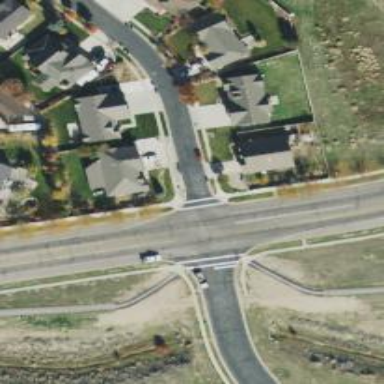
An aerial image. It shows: Unmarked crossing on the road.